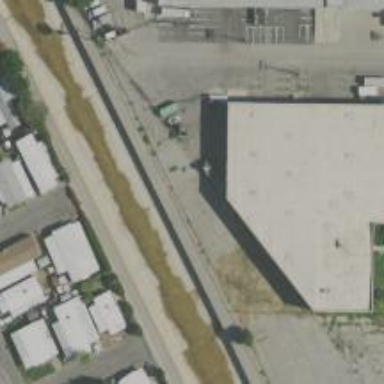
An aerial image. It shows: Warehouse building.